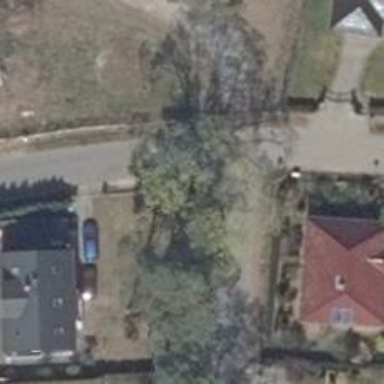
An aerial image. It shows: Deciduous broadleaved tree in park.